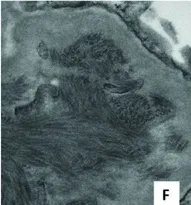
Kidney biopsy showing glomeruli with multiple manifestations of kappa light chain injury. F: Mesangial fibrils averaging 22 nm (original magnification x 29,000).
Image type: pathology (h&e)